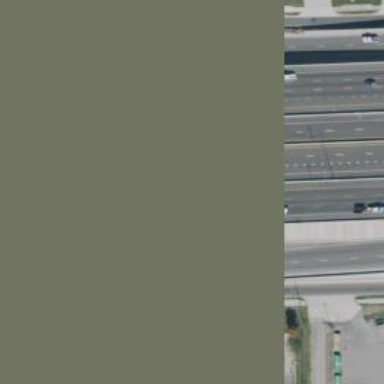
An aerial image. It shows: Motorway junction.